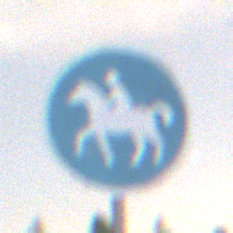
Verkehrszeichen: Reitweg
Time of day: Night
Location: Outdoor (Nature)
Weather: Overcast
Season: NotSpecified
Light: Artificial